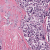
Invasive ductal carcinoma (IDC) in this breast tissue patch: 1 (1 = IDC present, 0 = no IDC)